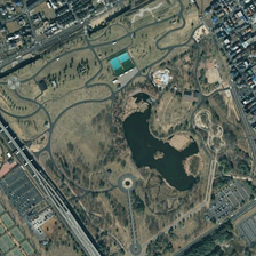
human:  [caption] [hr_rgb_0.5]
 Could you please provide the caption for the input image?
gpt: There are many residential areas around the park.

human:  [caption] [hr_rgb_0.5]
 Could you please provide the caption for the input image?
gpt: The park is surrounded by a large number of populated areas.

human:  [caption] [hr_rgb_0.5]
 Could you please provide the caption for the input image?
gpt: The park is surrounded by a large population.

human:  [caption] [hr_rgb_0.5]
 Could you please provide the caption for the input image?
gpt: There's too much public space.

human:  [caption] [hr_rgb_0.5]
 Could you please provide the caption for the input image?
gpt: The Park is surrounded by a large number of populated areas.